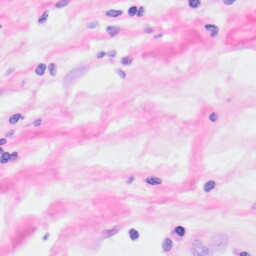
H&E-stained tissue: Kidney